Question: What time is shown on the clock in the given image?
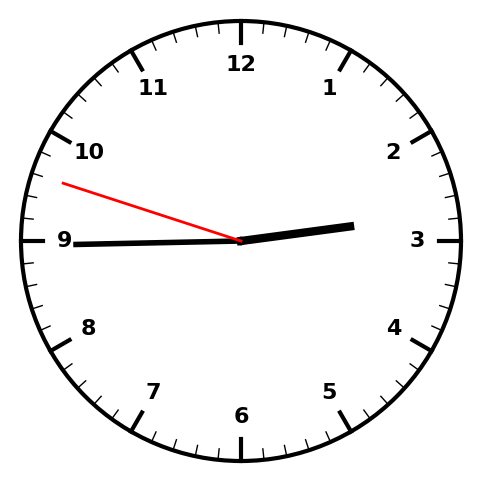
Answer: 02:44:48